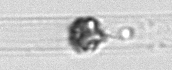
Label: Dactyliosolen_blavyanus